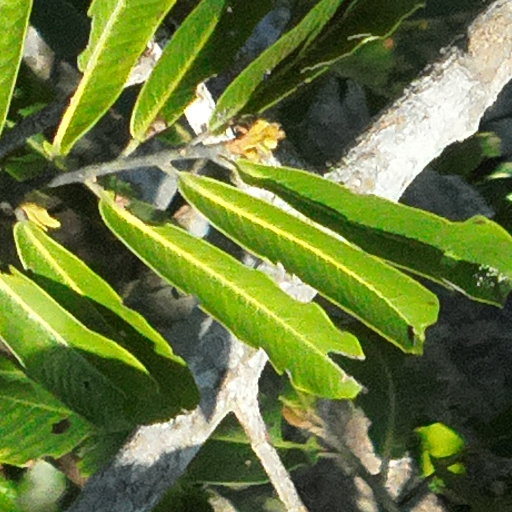
Species: Virola surinamensis
GBIF accepted scientific name: Virola surinamensis
Crown area (m\u00b2): 162.966